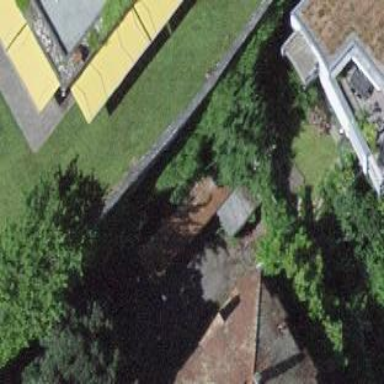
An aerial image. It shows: Garage building.